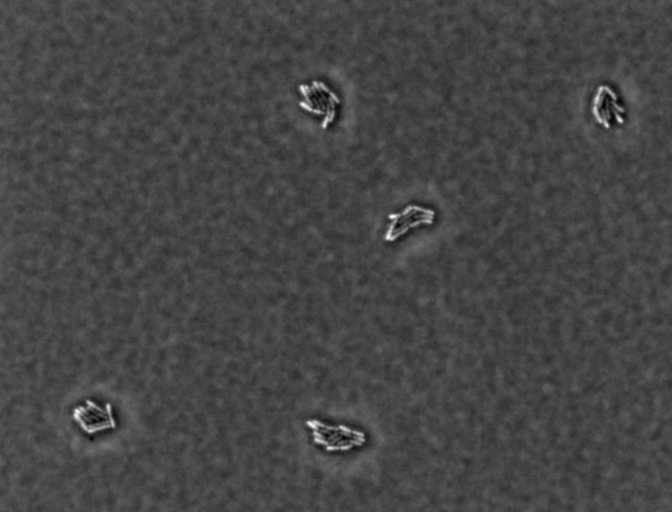
Salmonella enterica Enteritidis